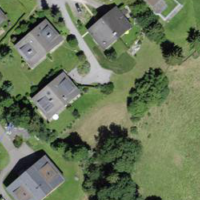
EUNIS habitat code: 55
Species observed at this site:
Lamium galeobdolon